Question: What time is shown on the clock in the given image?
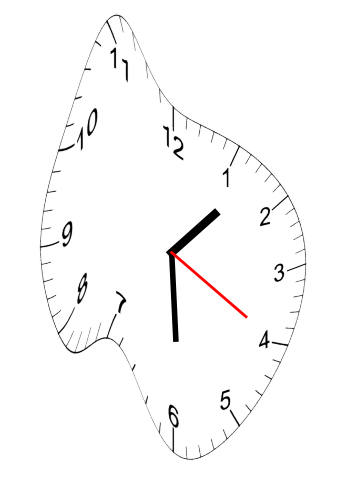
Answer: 01:29:20